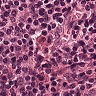
Metastatic tissue present: no